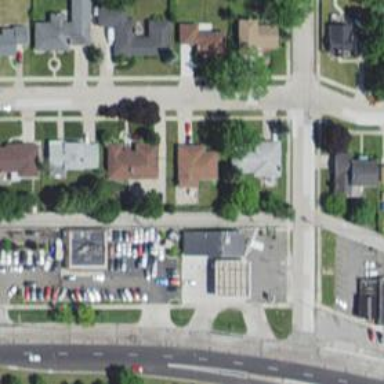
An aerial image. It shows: Convenience shop.